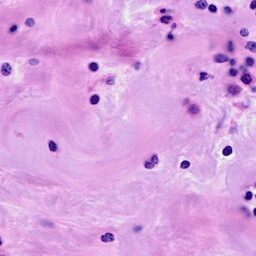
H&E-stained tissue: Breast